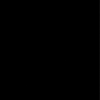
Label: dusty